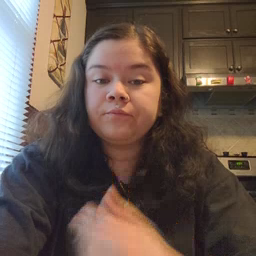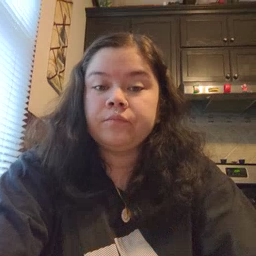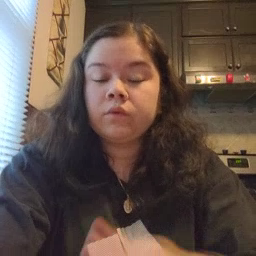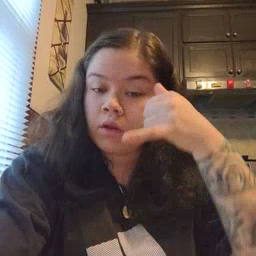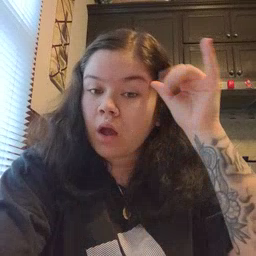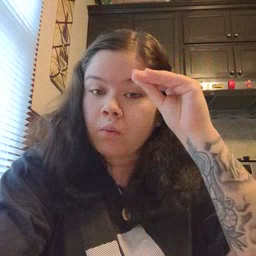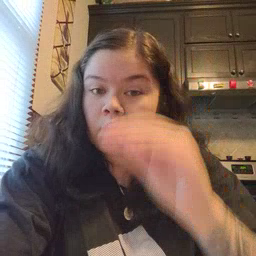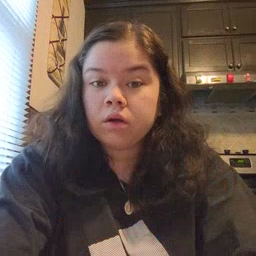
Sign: cowboy